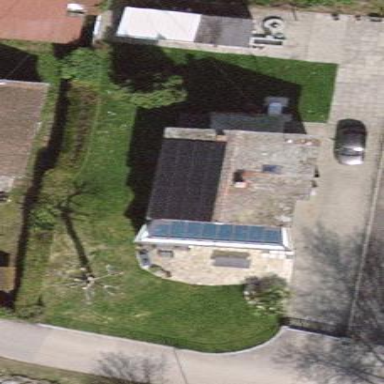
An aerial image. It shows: Simple house.